Question: I've got a small, very simple, winforms which calls one class and is writing it's results to a console in Visual Studio's console window - the console called 'Output'found in VSs 'Debug' menu.
Some messages are automatically generated on the console and I am interested to understand what they mean; the following appears immediately after the information that the winforms wrote to the console - is this the thread that was doing the processing?
'The thread '<No Name>' (0x2280) has exited with code 0 (0x0).'
Screenshot of what I see in VS...

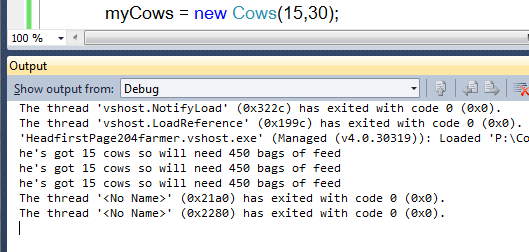
Answer: The message means that a thread has ended but that shouldn't be a surprise.
I guess you want to know why threads are ending in your application even though you didn't create any new threads in your code. When using a framework like Windows Forms the framework will use threads to perform some additional work. These threads are normally taken from the .NET thread pool. What the thread has been doing before ending requires a bit more research though.